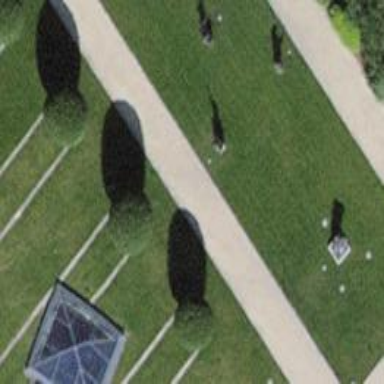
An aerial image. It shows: Historic memorial.